Fundus camera: canon
Shooting center: optic_disc
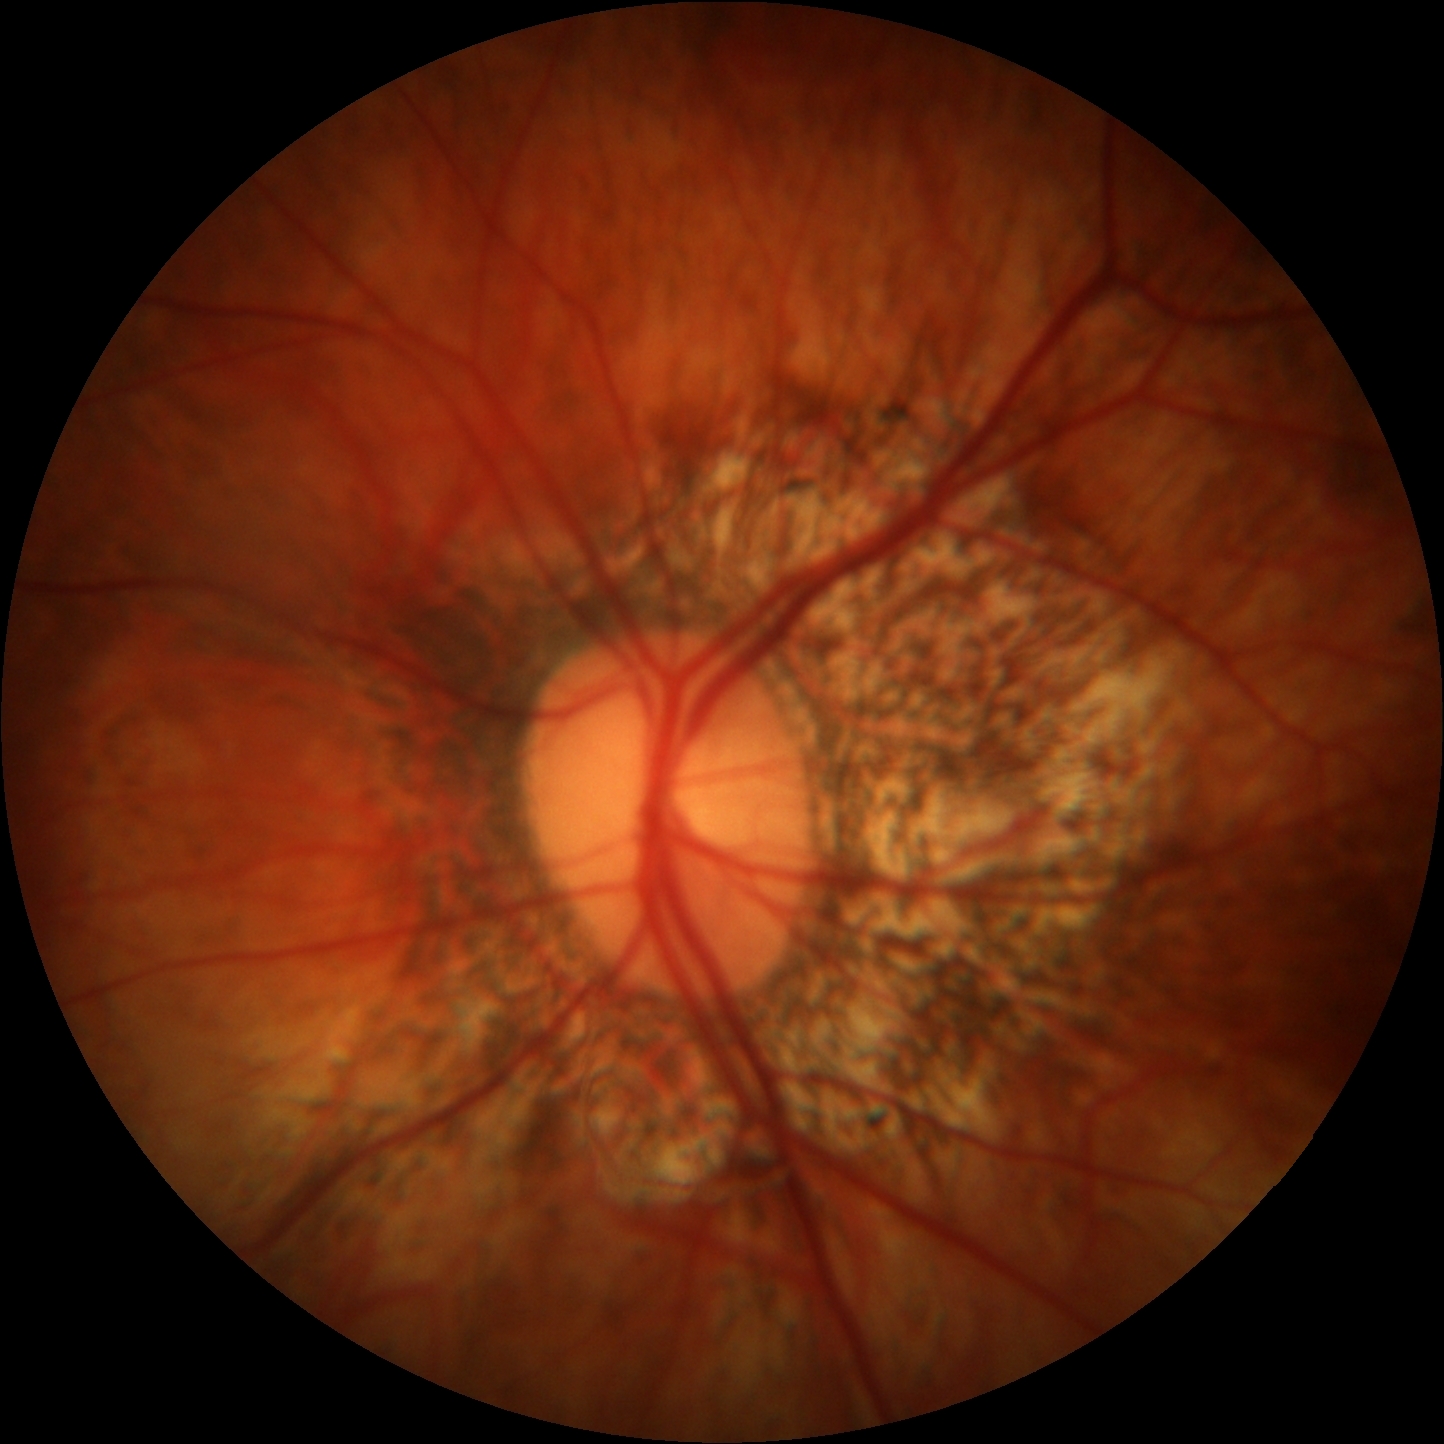
Pathologic myopia: yes
Patchy retinal atrophy: present
Retinal detachment: absent